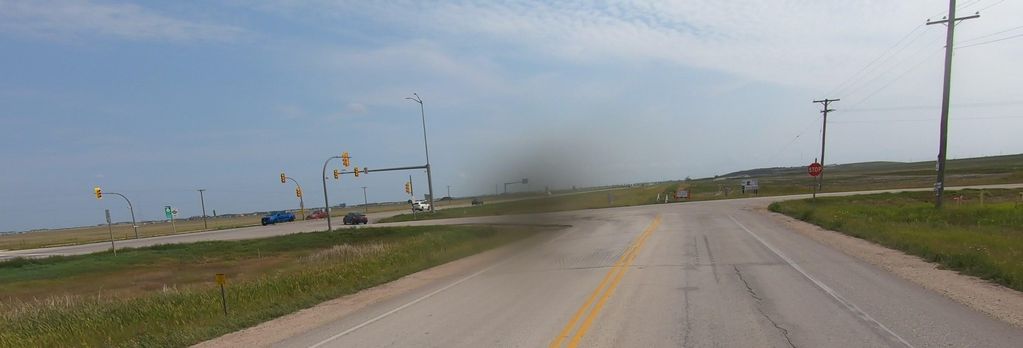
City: winnipeg